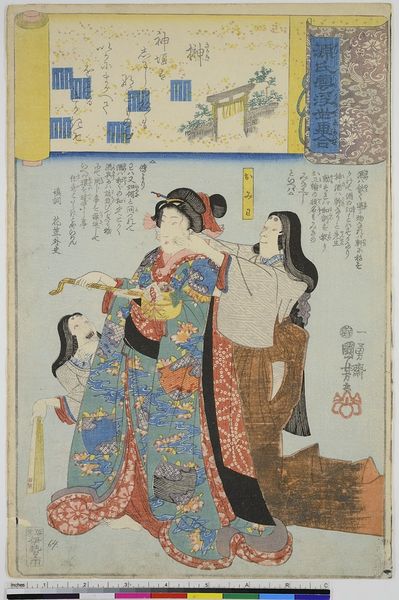
Titel: Sanaki, Blatt 10 aus der Serie: Genji Wolken zusammen mit Ukiyo-e
Künstler: Utagawa Kuniyoshi
Standort: Hamburg
Institution: Museum für Kunst und Gewerbe Hamburg
Schlagwörter: baum, blau, mann, weiß, gelb, grün, menschen, braun, frisur, schwarz, blüten, rot, fächer, arme, strauch, figur, haare, person, holzschnitt, japan, schrift, gestalt, asien, druckgraphik, druckgrafik, literatur, zeit, farbholzschnitt, kimono, edo, charaktere, reproduktionen, druckerzeugnisse, bäume, sträucher, lit, literarische, genji, sanaki